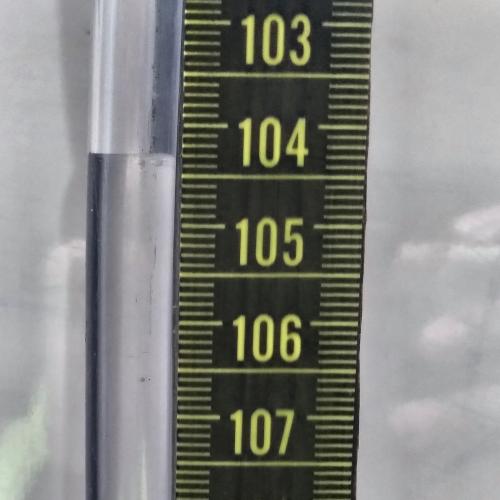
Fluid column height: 104.3 cm